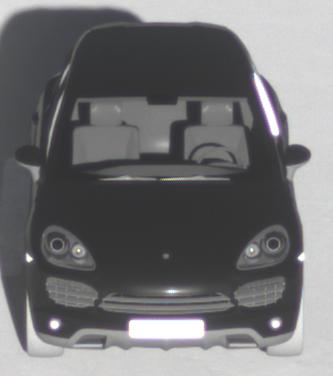
Make: Porsche
Model: Cayenne
Detailed model: Cayenne (958)
Model produced from: 2010/05
Model produced until: 2014/07
Doors: 5
Color: black
Road condition: dry road
Daytime: morning or afternoon
Contrast: high contrast